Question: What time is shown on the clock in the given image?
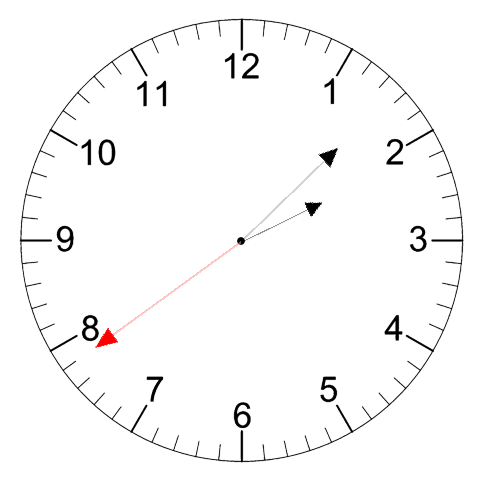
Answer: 02:07:39